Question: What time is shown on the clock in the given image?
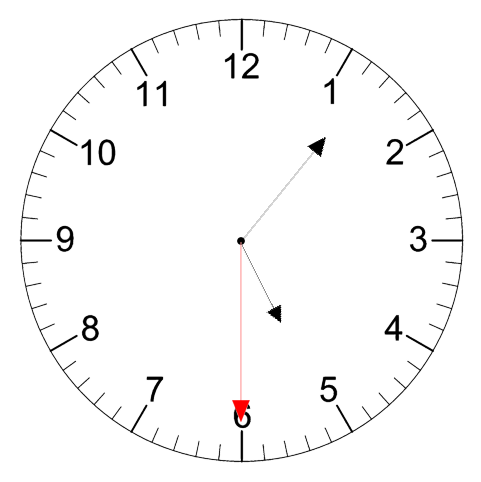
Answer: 05:06:30